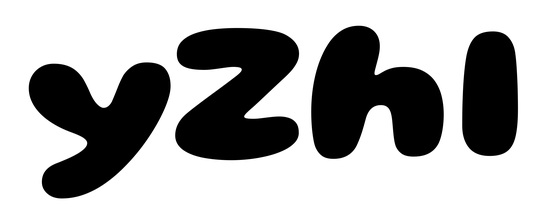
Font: Gluten_ExtraBold